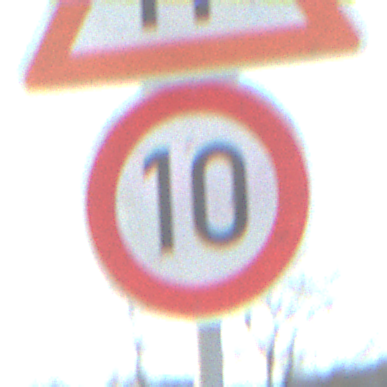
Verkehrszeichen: Geschwindigkeit10
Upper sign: EinseitigVerengteFahrbahnLinks
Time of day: SunriseSunset
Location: Outdoor (RoadRail)
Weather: PartlyCloudy
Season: NotSpecified
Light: Natural